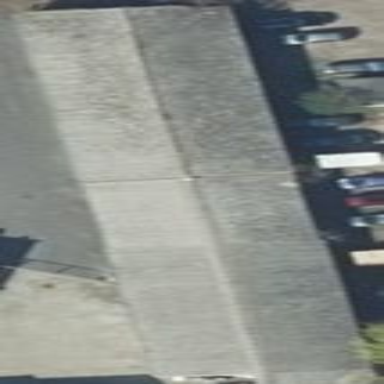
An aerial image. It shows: Commercial building.